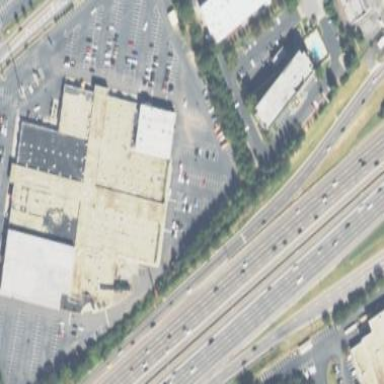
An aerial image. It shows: Commercial building.